Question: i am just getting started with MVVM Foundation. I am getting

my codes below:
'''
class StartViewModel : ObservableObject
{
public StartViewModel() {
_counter = 0;
}
public ICommand IncrementCommand
{
get { return _incrementCommand ?? (_incrementCommand = new RelayCommand(() => ++Counter)); }
}
protected int Counter {
get { return _counter; }
set {
_counter = value;
base.RaisePropertyChanged("Counter");
}
}
protected int _counter;
protected RelayCommand _incrementCommand;
}
'''
'''
<Grid>
<Grid.RowDefinitions>
<RowDefinition Height="50*" />
<RowDefinition Height="250*" />
</Grid.RowDefinitions>
<Button Content="Increment" Grid.Row="0" Command="{Binding IncrementCommand}" />
<TextBlock Padding="5" Text="{Binding Counter}" Grid.Row="1" />
</Grid>
'''
whats wrong with the code? the error appears when i try click the Increment button
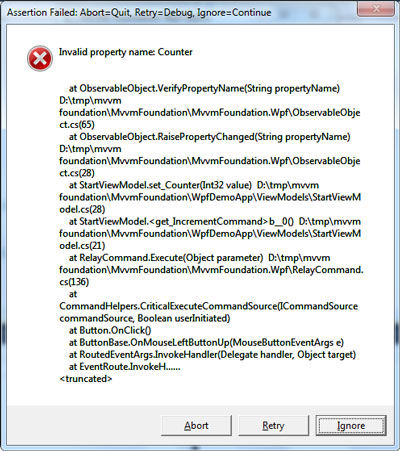
Answer: change base to this on the RaisePropertyChanged line.
The base class does not have a property called Counter
EDIT: Perhaps it is because you property is protected not public
The comments in ObservableObject in MVVM Foundation mentions that it is verifying for public property